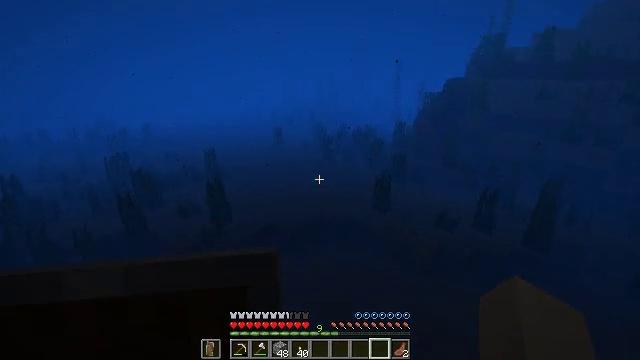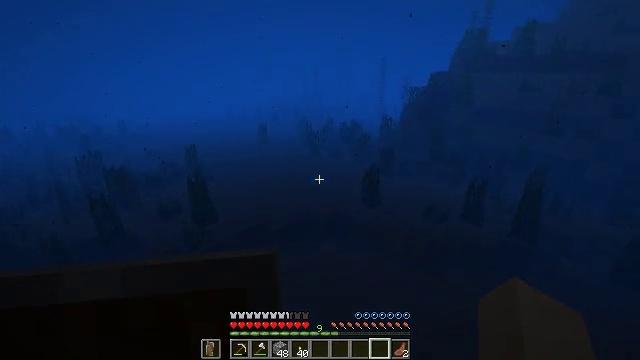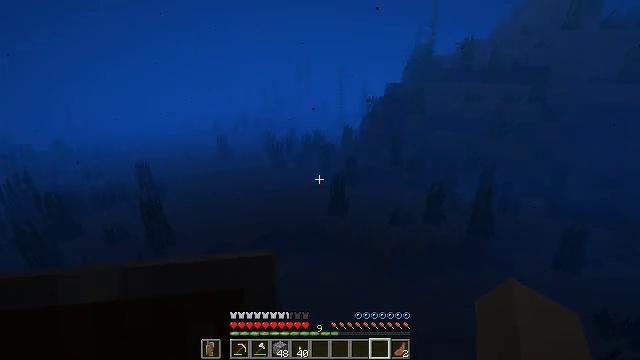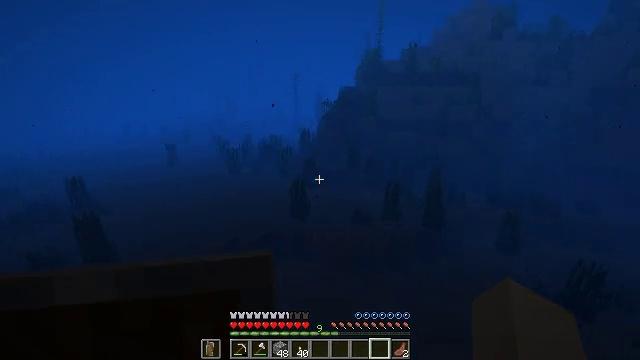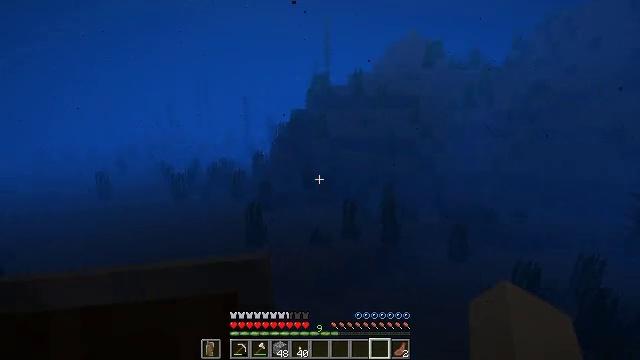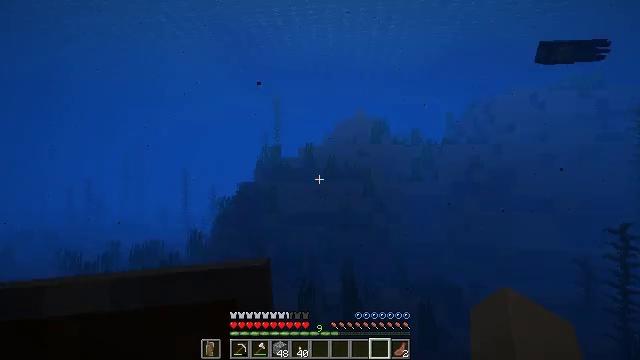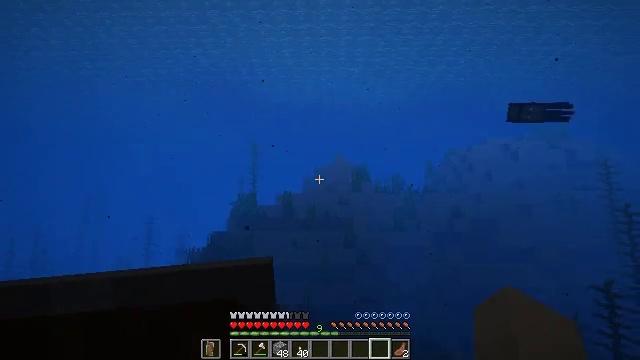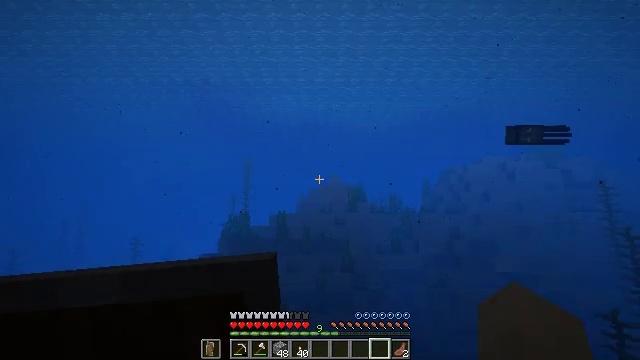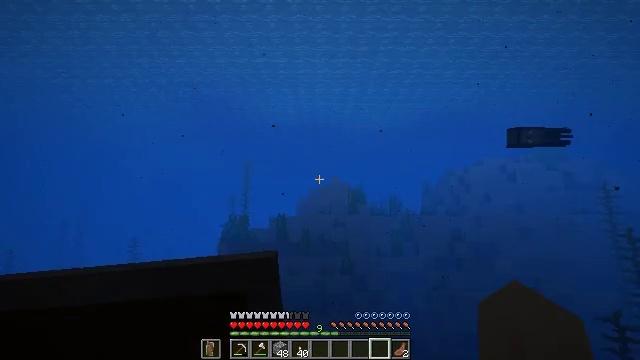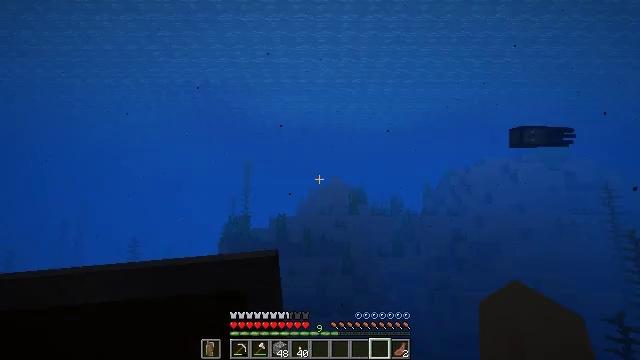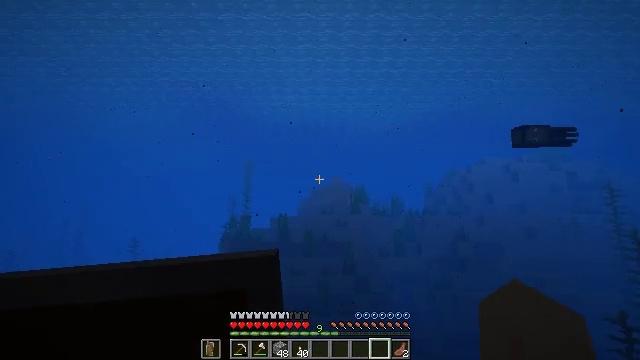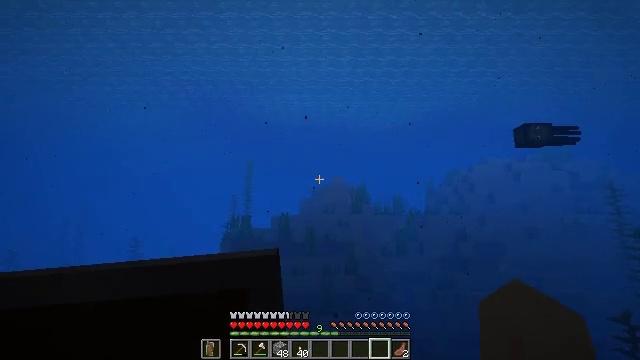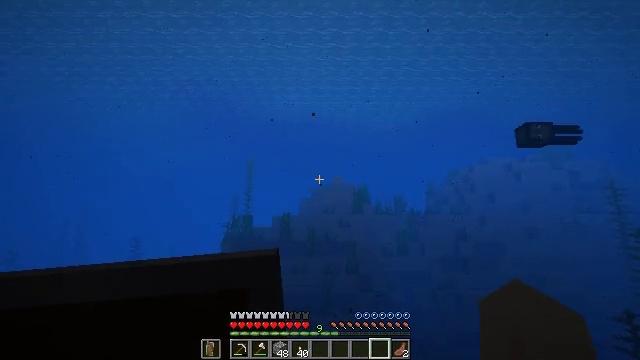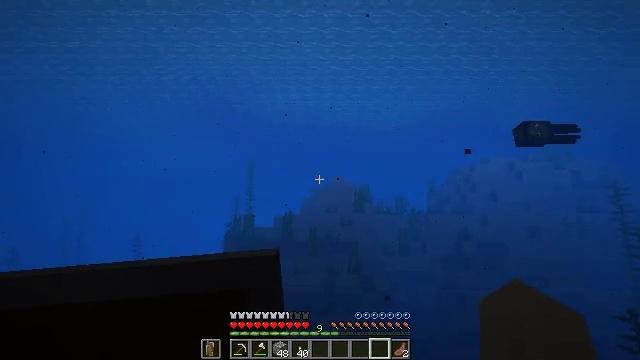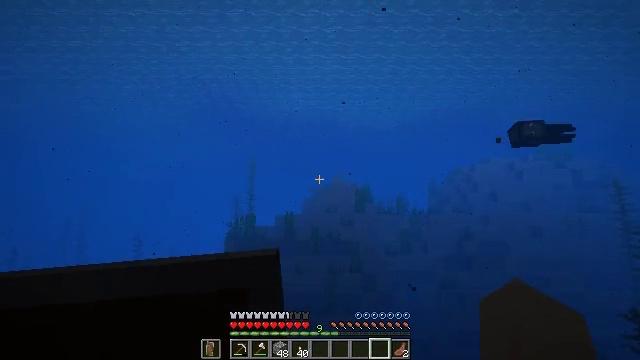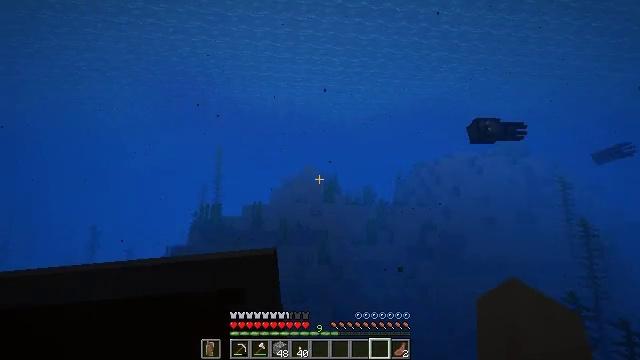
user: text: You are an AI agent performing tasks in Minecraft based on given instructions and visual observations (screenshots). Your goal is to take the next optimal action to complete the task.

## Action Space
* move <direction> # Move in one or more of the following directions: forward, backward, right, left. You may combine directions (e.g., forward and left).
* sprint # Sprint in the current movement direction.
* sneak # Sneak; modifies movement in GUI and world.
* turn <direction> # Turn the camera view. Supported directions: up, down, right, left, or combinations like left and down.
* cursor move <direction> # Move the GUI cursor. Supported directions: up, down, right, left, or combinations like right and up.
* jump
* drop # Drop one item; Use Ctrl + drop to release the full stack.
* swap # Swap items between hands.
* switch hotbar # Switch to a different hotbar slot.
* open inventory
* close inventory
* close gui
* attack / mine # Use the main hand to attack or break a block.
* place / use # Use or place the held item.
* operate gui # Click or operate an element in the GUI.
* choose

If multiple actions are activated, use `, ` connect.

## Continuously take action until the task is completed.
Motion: motion action
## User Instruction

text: Collect kelp plant from the sea.
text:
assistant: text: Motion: move forward, sprint, turn right
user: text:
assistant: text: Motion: move forward, sprint, turn right and up
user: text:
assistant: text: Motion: turn right
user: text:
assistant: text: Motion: turn right and up
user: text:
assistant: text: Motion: turn right and up
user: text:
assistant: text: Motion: turn right and up
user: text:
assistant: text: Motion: move left, turn right and up
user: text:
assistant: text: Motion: move left
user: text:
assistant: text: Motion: move left
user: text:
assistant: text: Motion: move left
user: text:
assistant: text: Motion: move left
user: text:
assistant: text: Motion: move left
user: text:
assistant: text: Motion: move left
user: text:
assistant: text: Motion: move left
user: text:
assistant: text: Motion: move left, turn right and down
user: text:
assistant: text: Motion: move left, turn right and down
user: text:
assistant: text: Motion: move left, turn right and down
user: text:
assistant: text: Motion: move left, turn right and down
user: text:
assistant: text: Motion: move left, turn right and down
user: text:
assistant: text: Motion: move left
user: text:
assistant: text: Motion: move left
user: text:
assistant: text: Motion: move left
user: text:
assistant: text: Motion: move back and move left
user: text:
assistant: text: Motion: move back and move left
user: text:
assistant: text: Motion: move back and move left, turn down
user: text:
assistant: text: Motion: move back and move left, turn down, jump
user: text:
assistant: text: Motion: move back and move left, turn down, jump
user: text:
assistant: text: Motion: move back and move left, turn down, jump
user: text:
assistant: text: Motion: move back and move left, jump
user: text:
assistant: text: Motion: move back, jump